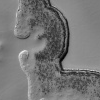
Atmospheric dust classification: not_dusty